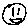
Label: smiley face